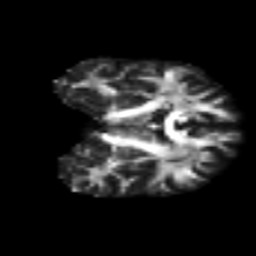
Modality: FA
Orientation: coronal
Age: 36
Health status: ill
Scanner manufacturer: philips
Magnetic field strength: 3 T
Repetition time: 9 s
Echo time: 0.127 s